Question: I have a table in which i have some data related to oracle job which executes some procedures.Here is the query and data format.
'''
SELECT SRLNUM, TABLE_NAME, PURPOSE, LAST_UPDATE, DUR,
TO_DATE (TO_CHAR (LAST_UPDATE, 'MM/DD/YYYY HH:MI:SS AM'),'MM/DD/YYYY HH:MI:SS AM')+ DUR / (24 * 60) RUNTIME
FROM V_DASHJOBS
'''
Here is the data of table which have job details

Question is that is there any way that i can detect using query that job has not still run on its 'RUNTIME' and also if job has not run on its 'RUNTIME' then flag '0' should return and if has run then '1' should return.
I am calculating 'RUNTIME' by adding DUR to last_update and also i want to give a relax of 30 minutes to job that job can be run 30 minute late from actual runtime
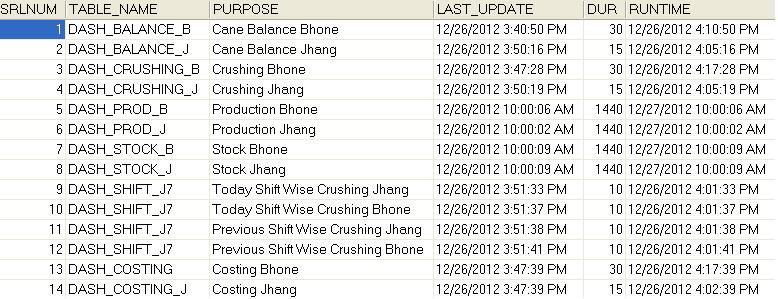
Answer: We can do arithmetic with Oracle's DATE datatype, so your calculation of RUNTIME is too complex.
This query takes your query and adds a CASE statement to compare the derived RUNTIME with the current datetime. If I have properly understood your requirement, this will allow you to determine whether a job has run as scheduled.
'''
with data as (
SELECT SRLNUM
, TABLE_NAME
, PURPOSE
, LAST_UPDATE
, DUR
, LAST_UPDATE+ (DUR / (24 * 60)) RUNTIME
FROM V_DASHJOBS )
select data.*
, case when sysdate < data.runtime then 1 else 0 end as haz_run
, case when sysdate < data.runtime + (1/48) then 1 else 0 end as haz_run_with_slack
from data
/
'''
The second CASE() statements adds an extra half-hour to the derived runtime, to allow for your supplementary requirement, "that job can be run 30 minute late from actual runtime".